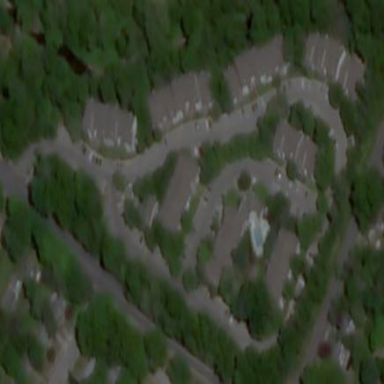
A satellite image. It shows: Residential area with apartments.